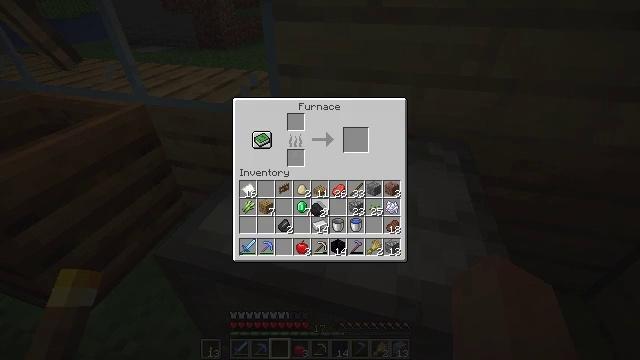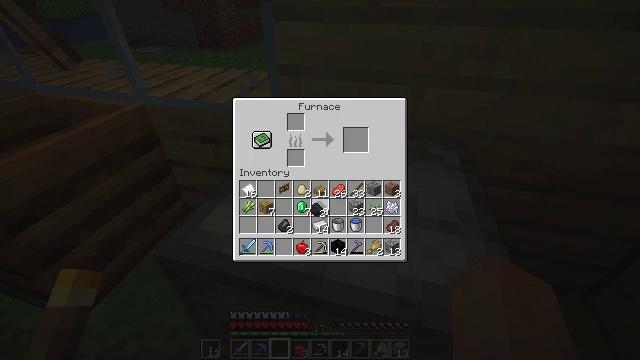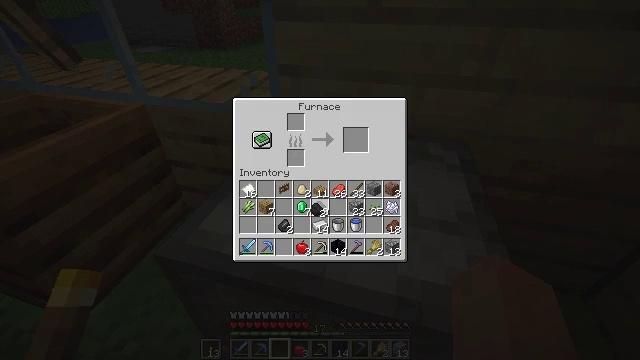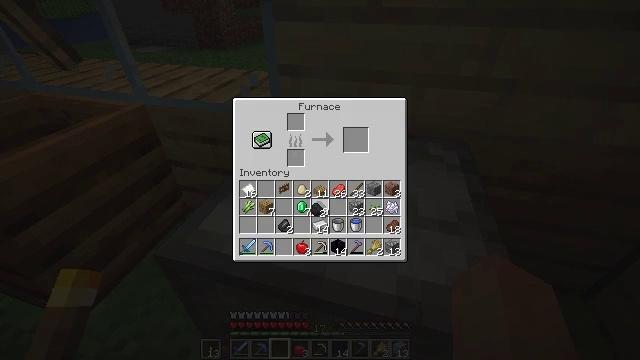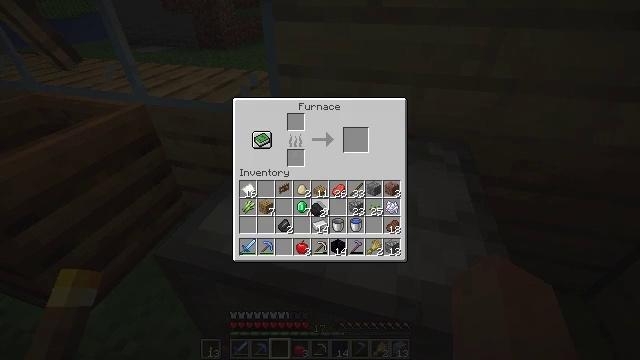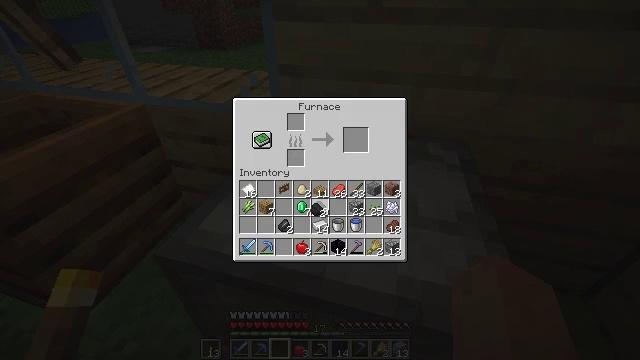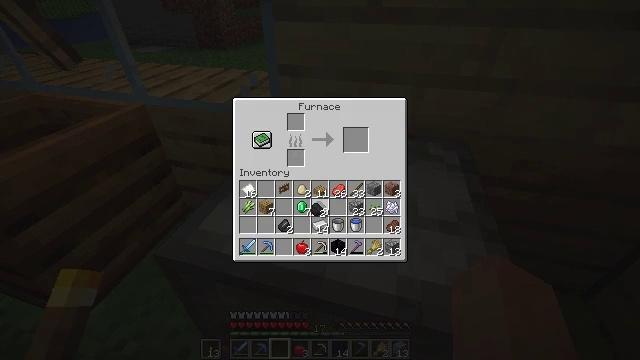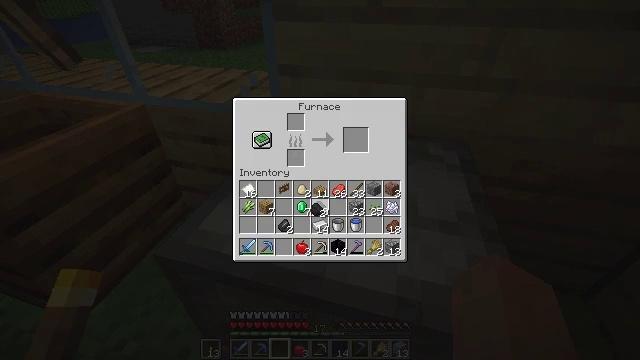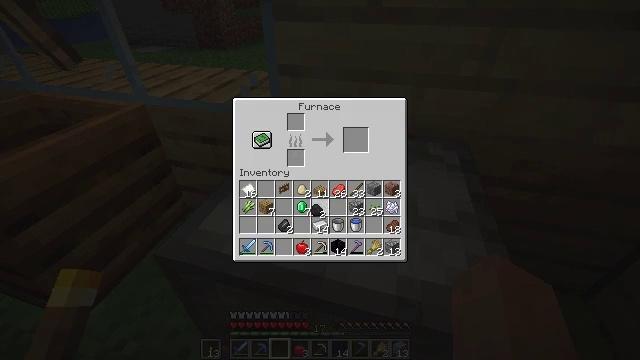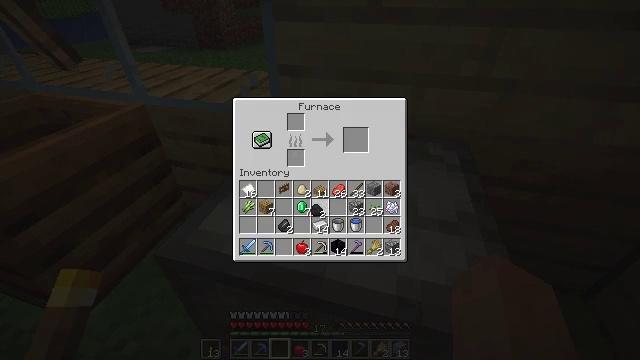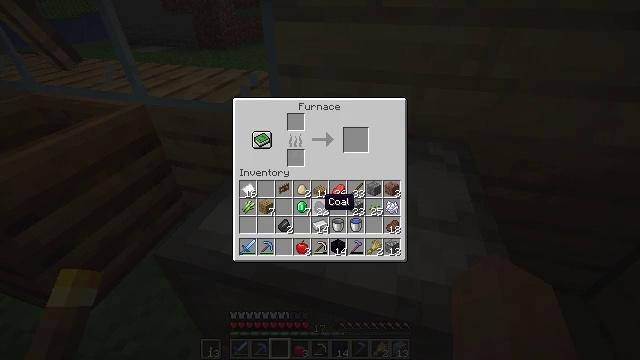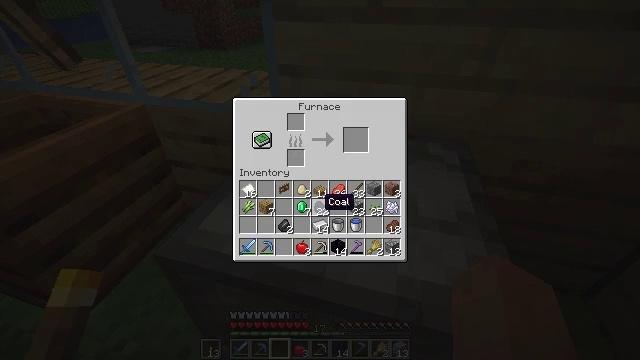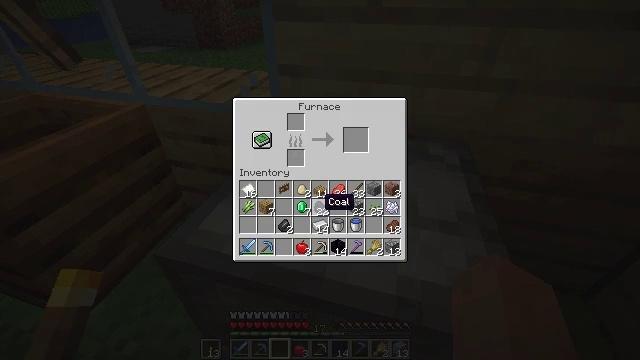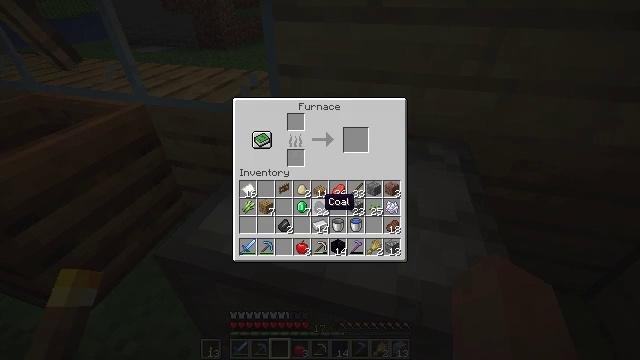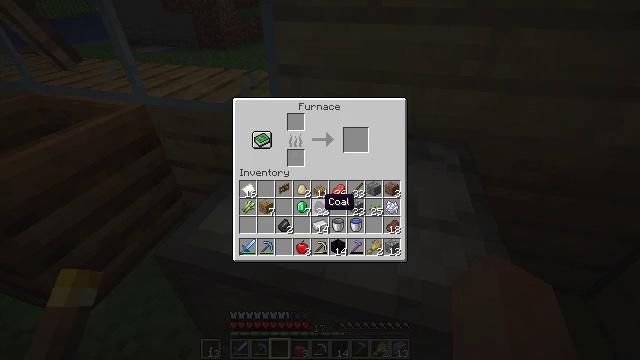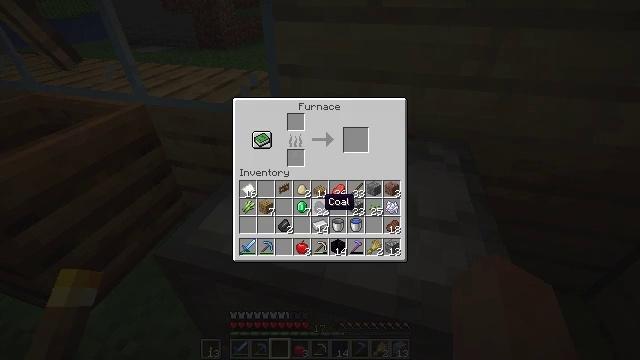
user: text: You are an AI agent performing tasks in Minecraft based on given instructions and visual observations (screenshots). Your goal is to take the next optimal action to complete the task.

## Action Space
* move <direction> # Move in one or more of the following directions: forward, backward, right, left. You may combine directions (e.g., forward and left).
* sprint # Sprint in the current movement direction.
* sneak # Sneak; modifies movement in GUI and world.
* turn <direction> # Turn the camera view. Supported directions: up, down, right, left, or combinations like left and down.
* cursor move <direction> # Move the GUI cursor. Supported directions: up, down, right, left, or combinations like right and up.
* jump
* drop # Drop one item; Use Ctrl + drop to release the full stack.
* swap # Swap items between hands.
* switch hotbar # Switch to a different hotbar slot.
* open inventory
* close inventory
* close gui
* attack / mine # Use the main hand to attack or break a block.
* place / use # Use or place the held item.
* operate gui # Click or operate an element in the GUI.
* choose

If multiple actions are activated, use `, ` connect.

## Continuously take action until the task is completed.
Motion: motion action
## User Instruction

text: Combine iron ingot and flint in the crafting table to make flint and steel.
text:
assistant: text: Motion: no_op
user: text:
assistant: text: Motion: no_op
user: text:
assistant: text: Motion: no_op
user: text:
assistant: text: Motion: no_op
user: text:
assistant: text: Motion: no_op
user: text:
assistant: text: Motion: operate gui
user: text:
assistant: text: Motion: operate gui
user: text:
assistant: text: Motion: operate gui
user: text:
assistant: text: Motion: operate gui
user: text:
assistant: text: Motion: no_op
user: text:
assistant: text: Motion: no_op
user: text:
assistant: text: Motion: no_op
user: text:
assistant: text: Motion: no_op
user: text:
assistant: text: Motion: no_op
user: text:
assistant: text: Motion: no_op
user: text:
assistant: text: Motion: no_op
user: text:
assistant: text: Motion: no_op
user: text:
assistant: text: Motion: no_op
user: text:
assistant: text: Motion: no_op
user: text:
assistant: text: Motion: no_op
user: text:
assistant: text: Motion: no_op
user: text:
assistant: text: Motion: no_op
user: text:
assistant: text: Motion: no_op
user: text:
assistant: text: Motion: no_op
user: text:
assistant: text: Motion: no_op
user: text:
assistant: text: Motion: no_op
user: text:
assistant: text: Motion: no_op
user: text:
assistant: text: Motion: no_op
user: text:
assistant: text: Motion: no_op
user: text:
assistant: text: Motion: no_op